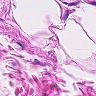
Metastatic tissue present: no